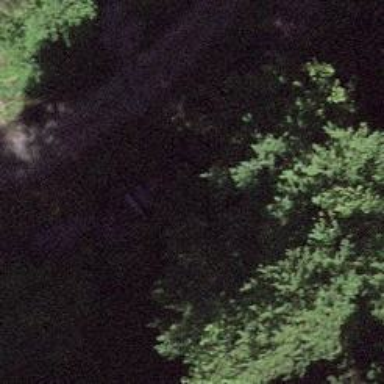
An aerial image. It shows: Culvert tunnel.